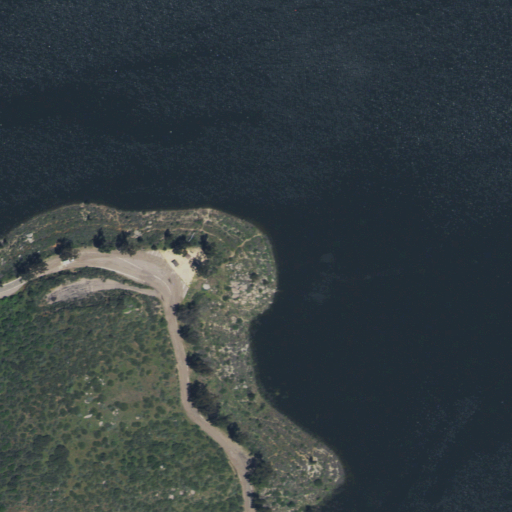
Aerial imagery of beach in California named Jet Ski Point containing open water, shrub, grassland, open development, low intensity development, and medium intensity development